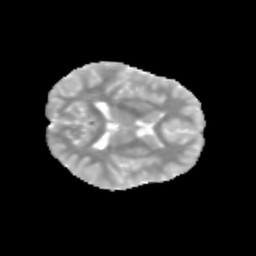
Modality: MD
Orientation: axial
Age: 11
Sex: male
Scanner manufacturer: siemens
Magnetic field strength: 3 T
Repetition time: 3.8 s
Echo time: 0.07 s